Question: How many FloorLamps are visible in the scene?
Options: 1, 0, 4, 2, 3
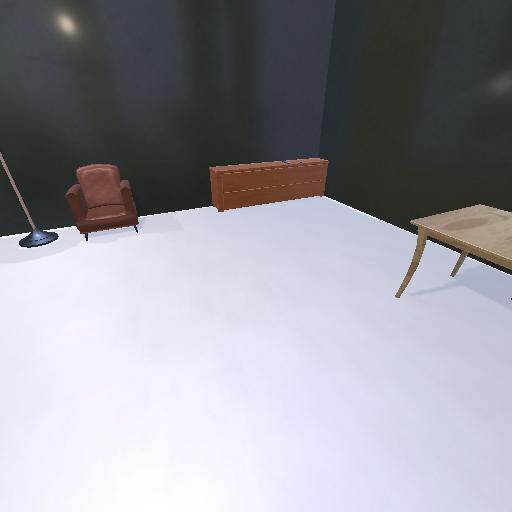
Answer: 1